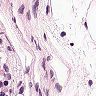
Metastatic tissue present: no